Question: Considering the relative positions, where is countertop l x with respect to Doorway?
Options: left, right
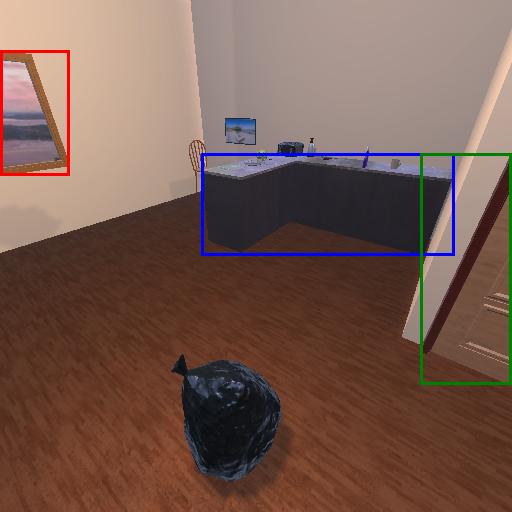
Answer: left